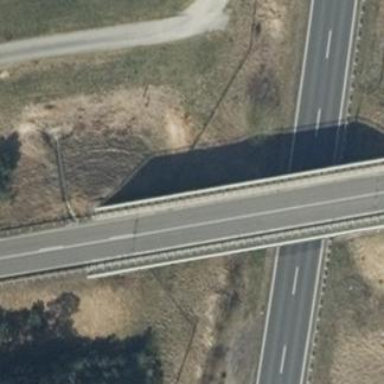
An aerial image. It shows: Man-made bridge.